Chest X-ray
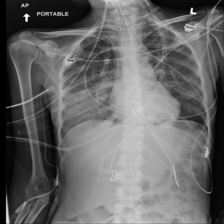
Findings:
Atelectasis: negative
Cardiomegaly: negative
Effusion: negative
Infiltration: positive
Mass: negative
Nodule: negative
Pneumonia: negative
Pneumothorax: negative
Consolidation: negative
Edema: negative
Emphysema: negative
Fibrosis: negative
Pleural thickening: negative
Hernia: negative